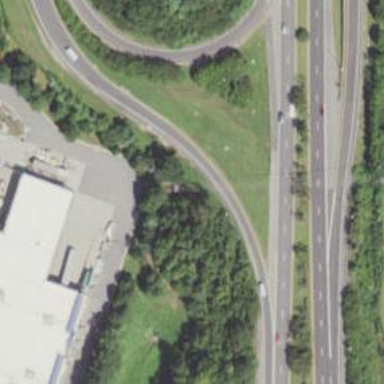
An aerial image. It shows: Motorway link.